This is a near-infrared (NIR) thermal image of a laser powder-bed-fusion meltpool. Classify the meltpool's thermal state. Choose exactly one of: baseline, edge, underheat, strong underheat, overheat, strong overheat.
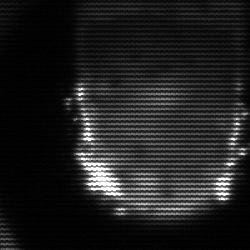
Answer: baseline